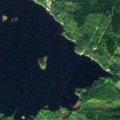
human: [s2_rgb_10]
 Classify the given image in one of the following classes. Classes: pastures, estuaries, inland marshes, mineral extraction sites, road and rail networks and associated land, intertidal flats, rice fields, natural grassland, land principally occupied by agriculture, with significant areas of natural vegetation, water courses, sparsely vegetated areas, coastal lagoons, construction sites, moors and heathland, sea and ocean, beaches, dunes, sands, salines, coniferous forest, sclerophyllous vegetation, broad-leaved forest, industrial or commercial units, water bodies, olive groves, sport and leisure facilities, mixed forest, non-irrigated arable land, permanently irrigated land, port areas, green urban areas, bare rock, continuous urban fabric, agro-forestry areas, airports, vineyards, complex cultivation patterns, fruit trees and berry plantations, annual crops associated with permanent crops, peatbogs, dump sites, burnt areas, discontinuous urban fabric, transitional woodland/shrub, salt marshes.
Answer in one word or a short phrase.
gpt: broad-leaved forest, coniferous forest, mixed forest, transitional woodland/shrub, water bodies